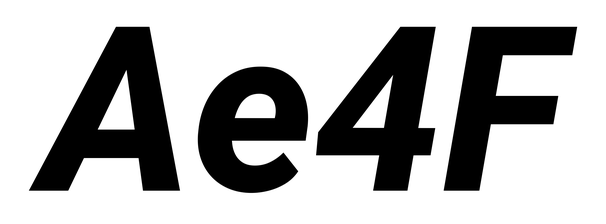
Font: Roboto-Italic_ExtraBold_Italic